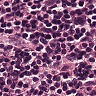
Metastatic tissue present: yes